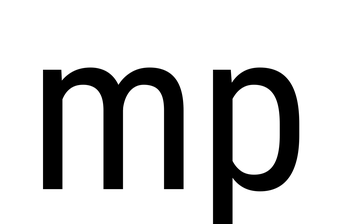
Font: Roboto_Condensed_Regular